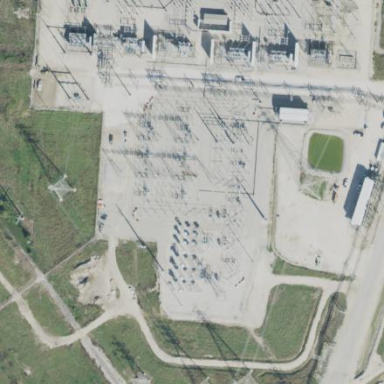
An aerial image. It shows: Power line with 3 cables. It uses busbar.